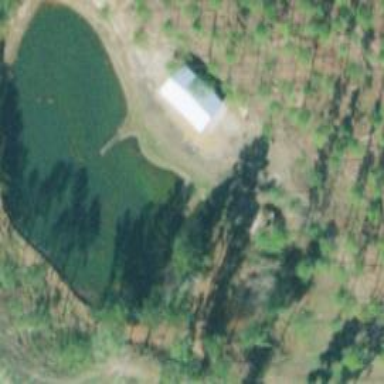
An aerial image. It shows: Pond surrounded by natural water.